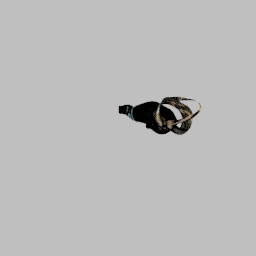
Label: people